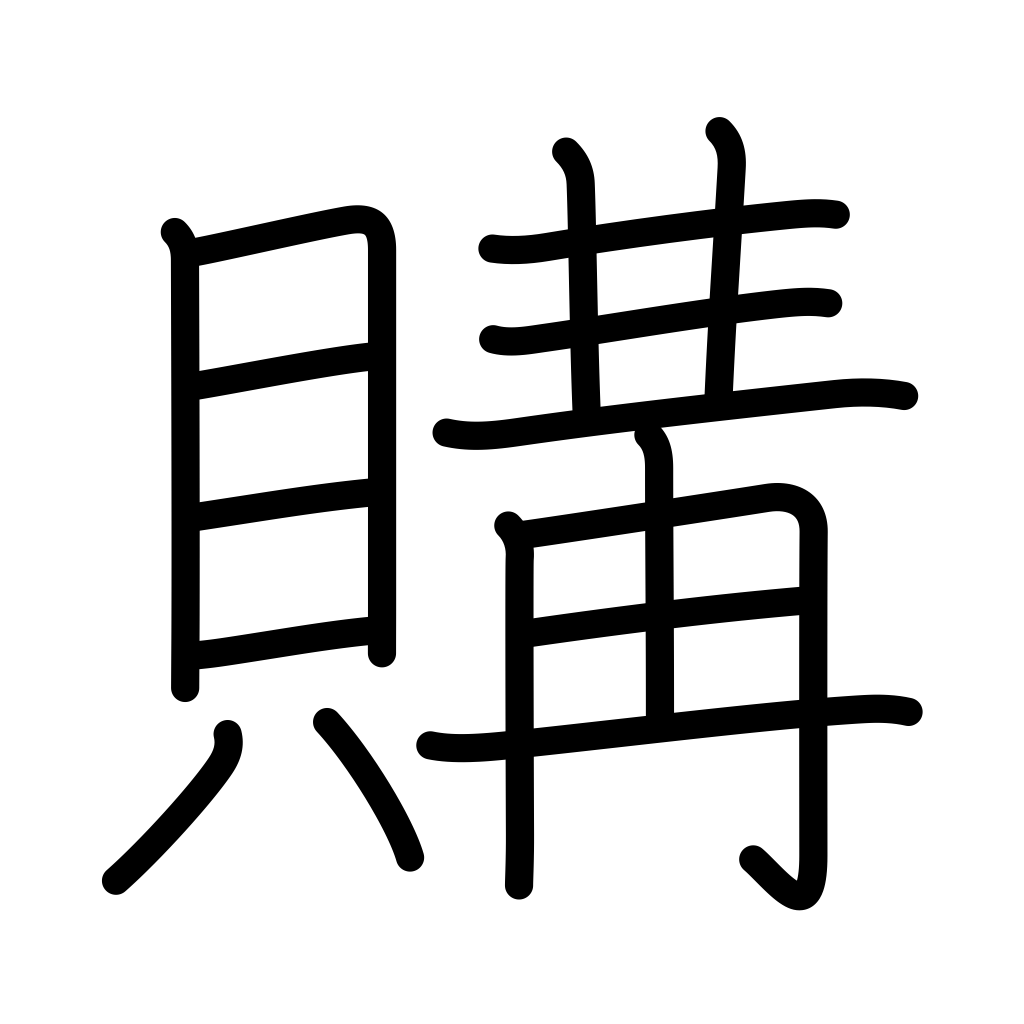
Meaning: subscription, buy